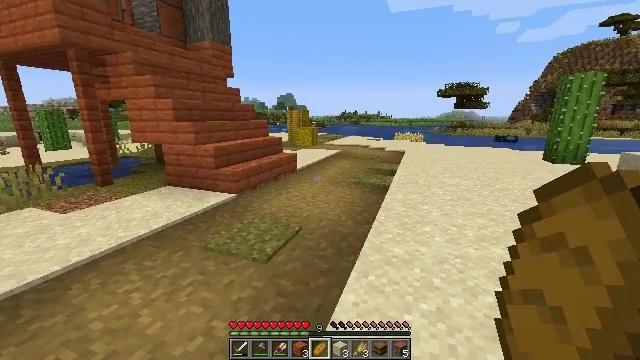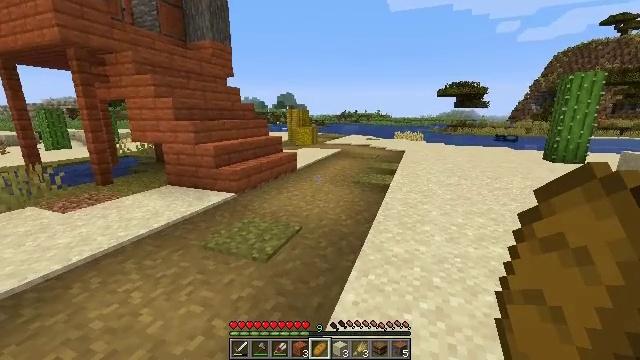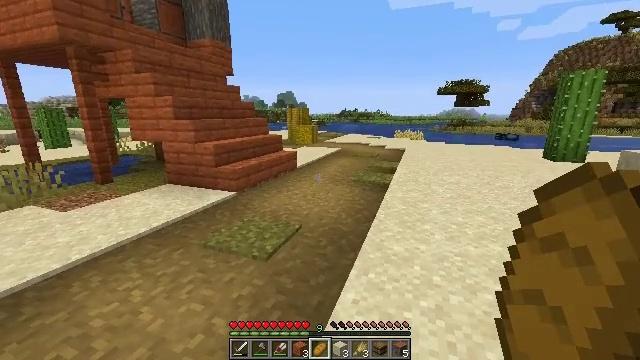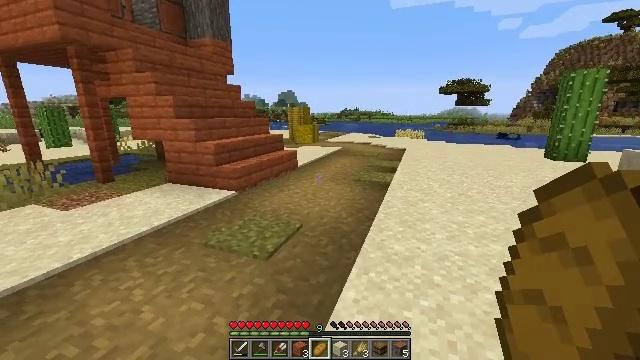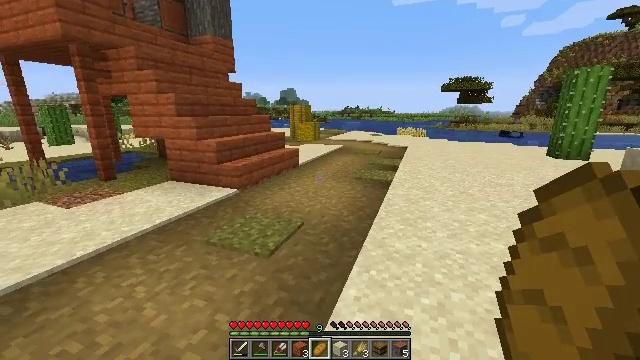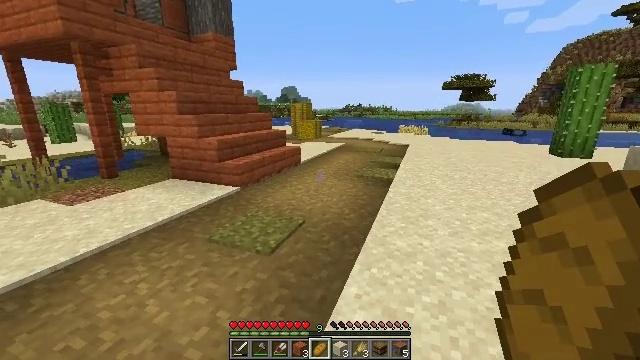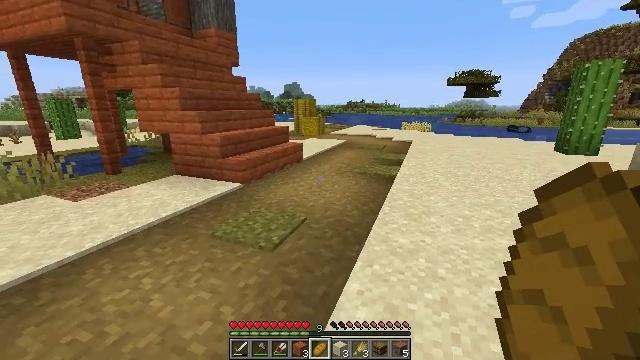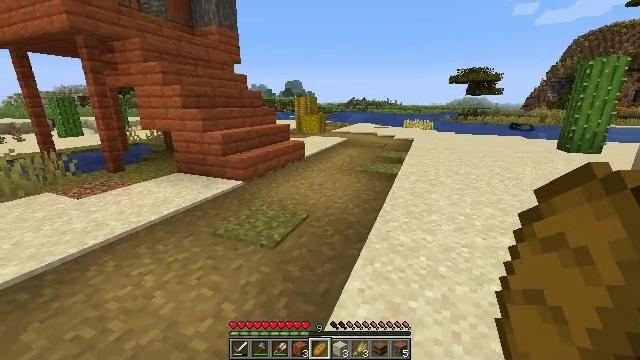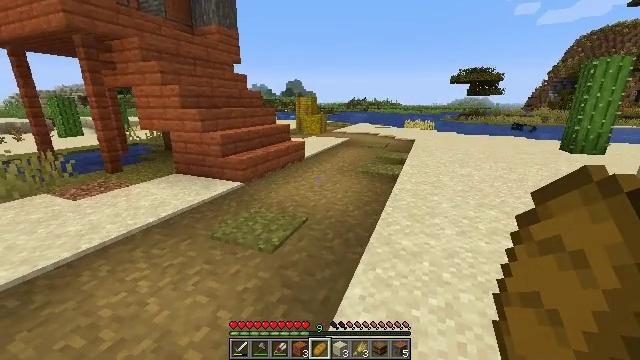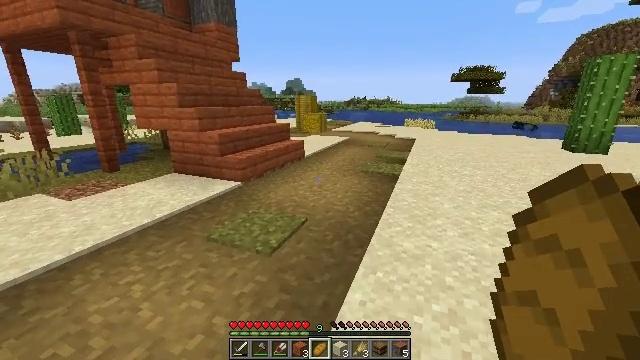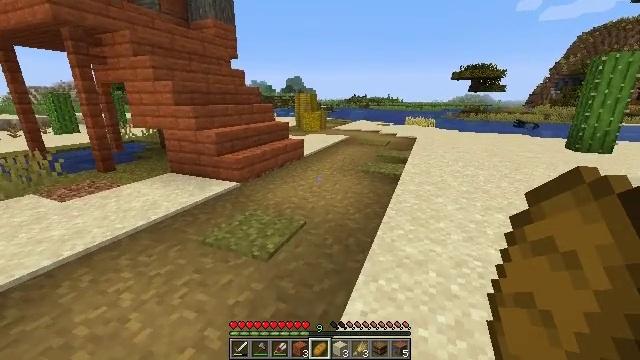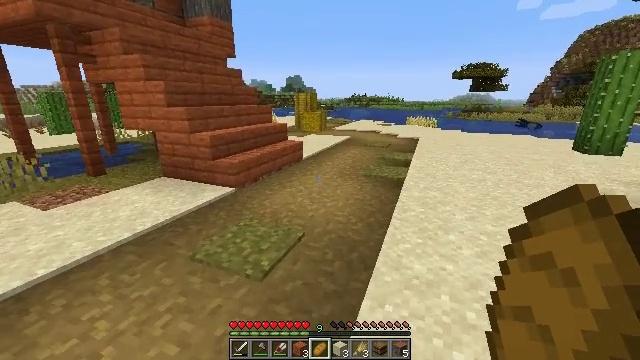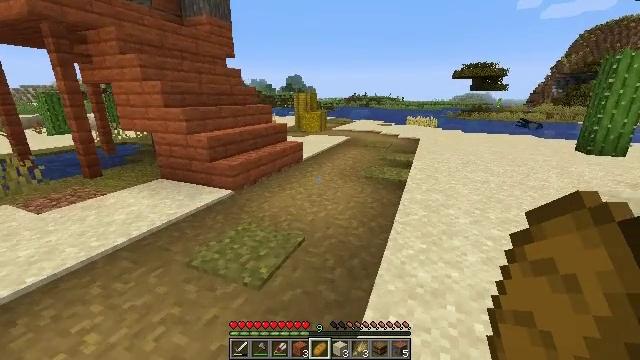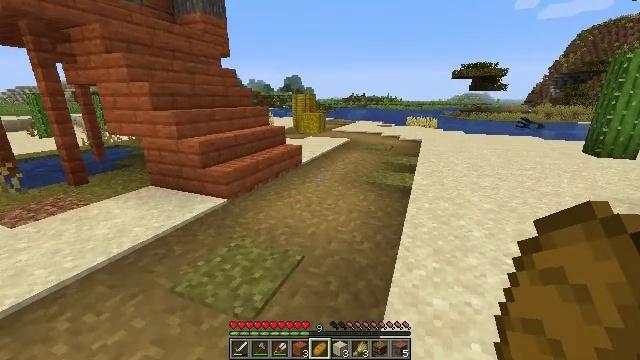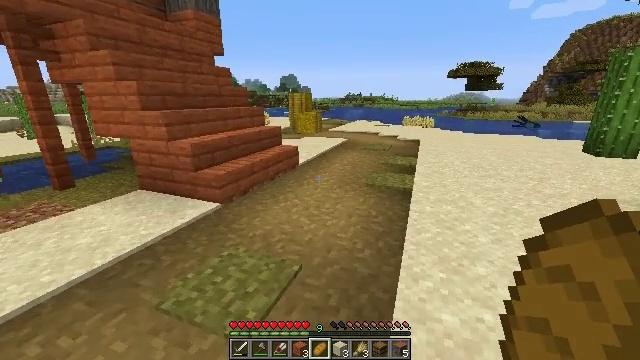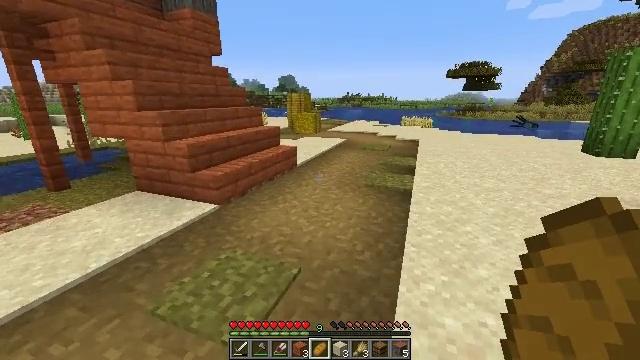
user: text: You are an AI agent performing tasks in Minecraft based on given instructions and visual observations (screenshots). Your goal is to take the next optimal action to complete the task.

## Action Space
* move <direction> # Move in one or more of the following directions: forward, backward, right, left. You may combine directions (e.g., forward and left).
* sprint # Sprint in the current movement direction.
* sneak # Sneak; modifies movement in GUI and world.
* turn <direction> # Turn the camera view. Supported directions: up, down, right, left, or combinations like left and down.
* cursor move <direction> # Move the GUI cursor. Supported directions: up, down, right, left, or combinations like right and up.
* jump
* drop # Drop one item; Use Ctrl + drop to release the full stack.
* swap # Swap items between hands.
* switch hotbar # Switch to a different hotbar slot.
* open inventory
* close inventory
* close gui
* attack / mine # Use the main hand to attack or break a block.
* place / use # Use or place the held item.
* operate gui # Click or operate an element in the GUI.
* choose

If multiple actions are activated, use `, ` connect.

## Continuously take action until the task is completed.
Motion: motion action
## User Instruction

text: Attack the barrel to gather it.
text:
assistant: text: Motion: no_op
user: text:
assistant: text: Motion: no_op
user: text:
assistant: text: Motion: no_op
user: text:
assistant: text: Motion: no_op
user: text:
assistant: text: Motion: no_op
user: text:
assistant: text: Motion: no_op
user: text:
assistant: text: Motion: no_op
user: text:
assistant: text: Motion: move forward
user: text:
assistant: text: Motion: move forward
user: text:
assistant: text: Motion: move forward
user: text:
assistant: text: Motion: move forward
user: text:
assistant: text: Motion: move forward
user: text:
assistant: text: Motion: move forward
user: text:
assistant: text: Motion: move forward
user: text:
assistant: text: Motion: move forward
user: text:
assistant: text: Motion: move forward
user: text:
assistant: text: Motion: move forward
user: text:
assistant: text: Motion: move forward, turn right
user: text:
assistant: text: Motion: move forward
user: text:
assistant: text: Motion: move forward
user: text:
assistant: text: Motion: move forward
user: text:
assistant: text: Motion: move forward
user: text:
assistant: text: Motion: move forward
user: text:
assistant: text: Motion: move forward, turn down
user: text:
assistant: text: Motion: move forward
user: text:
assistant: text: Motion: move forward
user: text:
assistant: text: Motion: move forward
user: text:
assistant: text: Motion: move forward
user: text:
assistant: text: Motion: move forward
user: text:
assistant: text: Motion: move forward